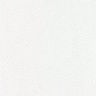
Metastatic tissue present: no